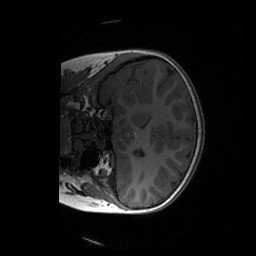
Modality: T1w
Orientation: coronal
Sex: female
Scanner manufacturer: siemens
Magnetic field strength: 3 T
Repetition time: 1.9 s
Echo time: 0.00243 s